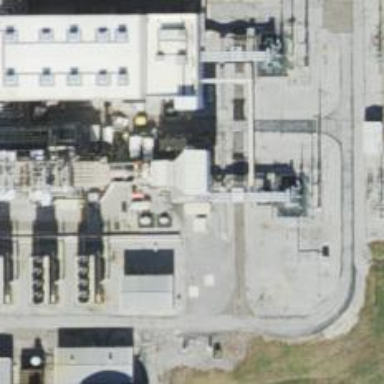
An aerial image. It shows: Gas-powered generator. It is gas turbine type generator.